八年级 · 度量几何学
如图所示, 将一副三角尺叠放在一起, 则 $\angle \alpha$ 的大小为 ( )

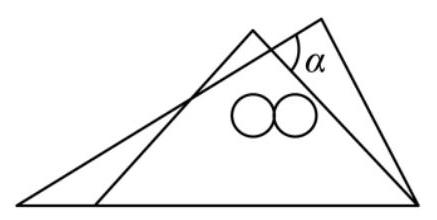
A. $75^{\circ}$
B. $65^{\circ}$
C. $60^{\circ}$
D. $55^{\circ}$
答案: A